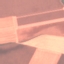
Land use / land cover class: AnnualCrop